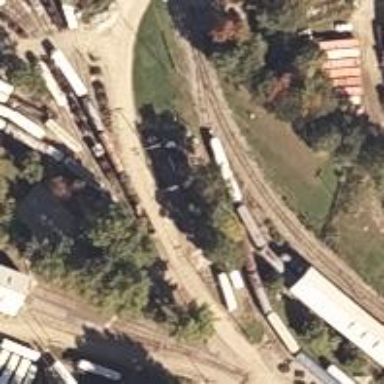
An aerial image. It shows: Tram railway yard.